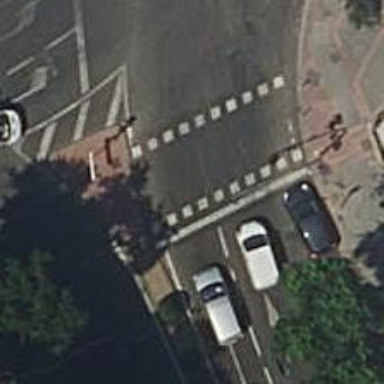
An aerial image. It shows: Road with traffic signals and zebra crossing with traffic signals.